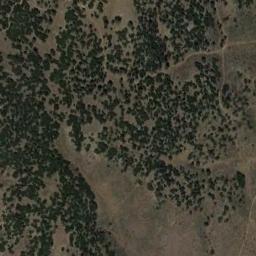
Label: chaparral